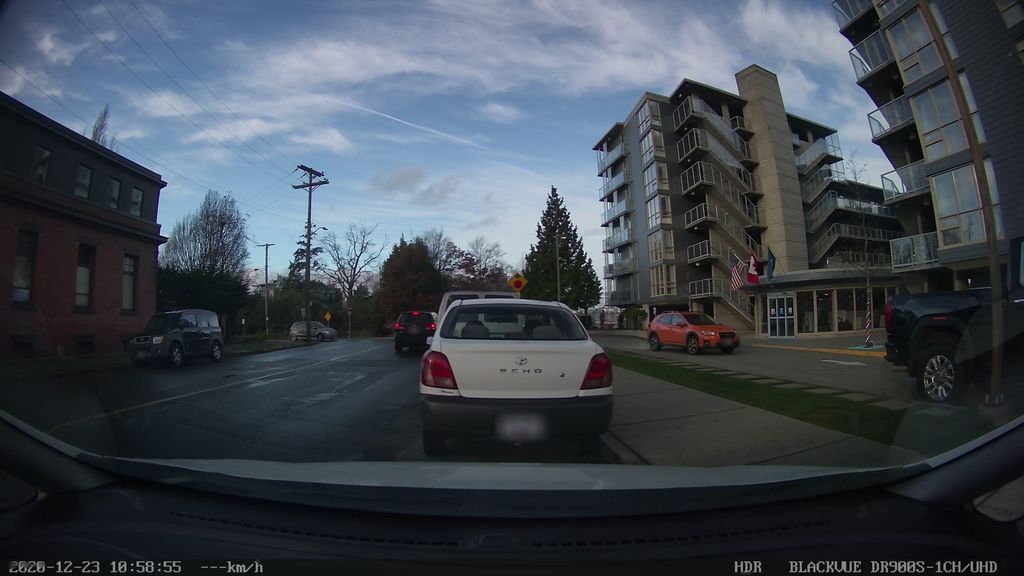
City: victoria